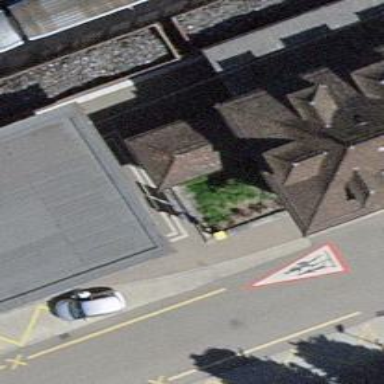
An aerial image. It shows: Post box is visible.